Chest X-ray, PA view. Patient: 48 years old, sex F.
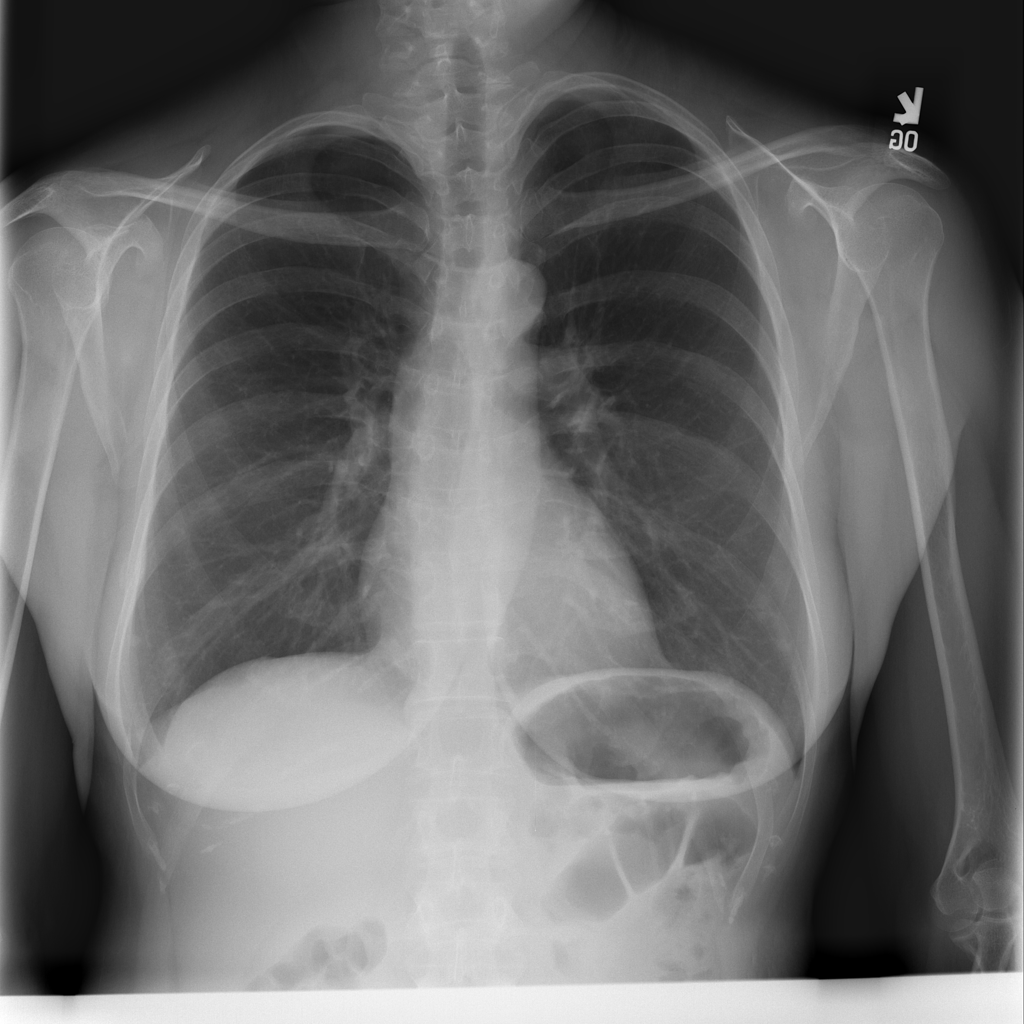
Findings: No Finding